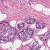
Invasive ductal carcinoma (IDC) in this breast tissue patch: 1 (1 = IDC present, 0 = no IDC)